Interaction volume radius: 5 \u00c5
Interaction volume height: 35 \u00c5
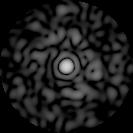
Disorder parameter: 0.8555